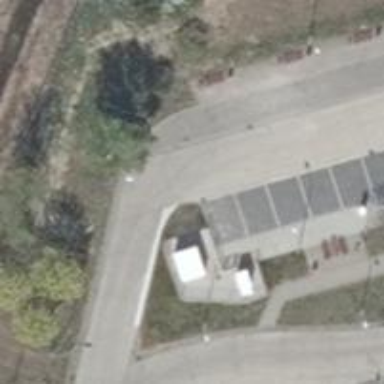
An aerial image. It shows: Asphalt parking aisle road.